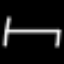
Label: bed